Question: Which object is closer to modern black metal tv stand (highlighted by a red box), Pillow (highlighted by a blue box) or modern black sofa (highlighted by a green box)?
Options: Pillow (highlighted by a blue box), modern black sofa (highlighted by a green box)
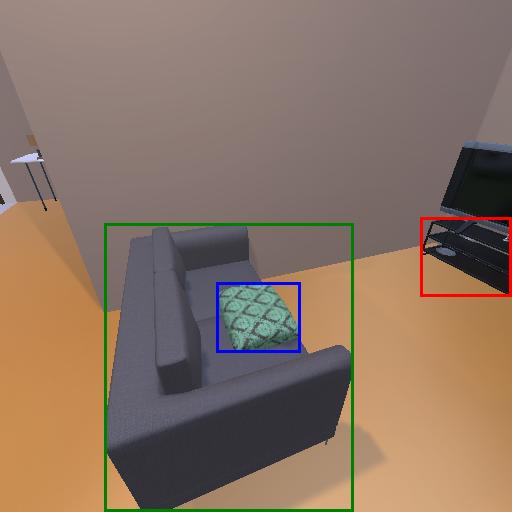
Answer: Pillow (highlighted by a blue box)